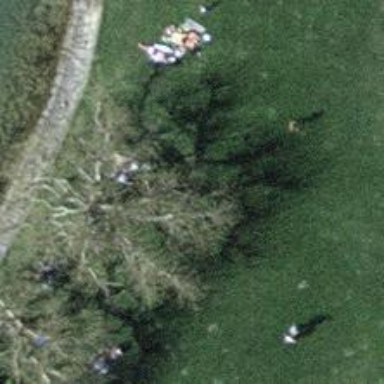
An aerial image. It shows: Beautiful tree in nature.